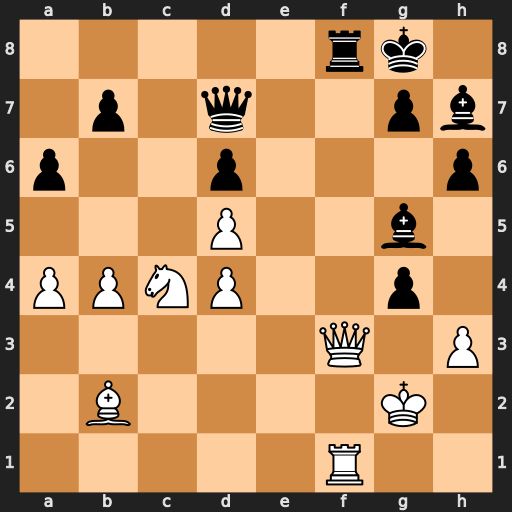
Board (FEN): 5rk1/1p1q2pb/p2p3p/3P2b1/PPNP2p1/5Q1P/1B4K1/5R2
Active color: w
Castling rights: -
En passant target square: -
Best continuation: Qxf8#